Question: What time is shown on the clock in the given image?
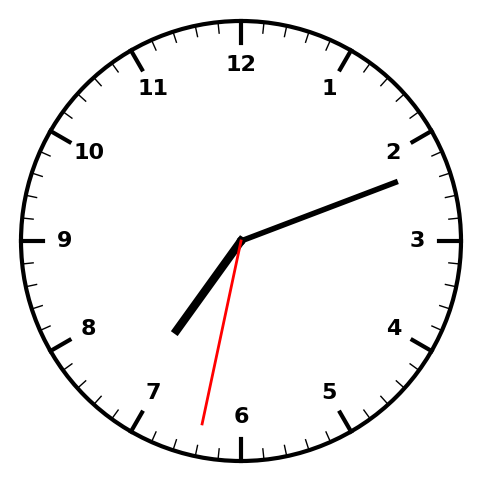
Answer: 07:11:32